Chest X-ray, AP view. Patient: 81 years old, sex M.
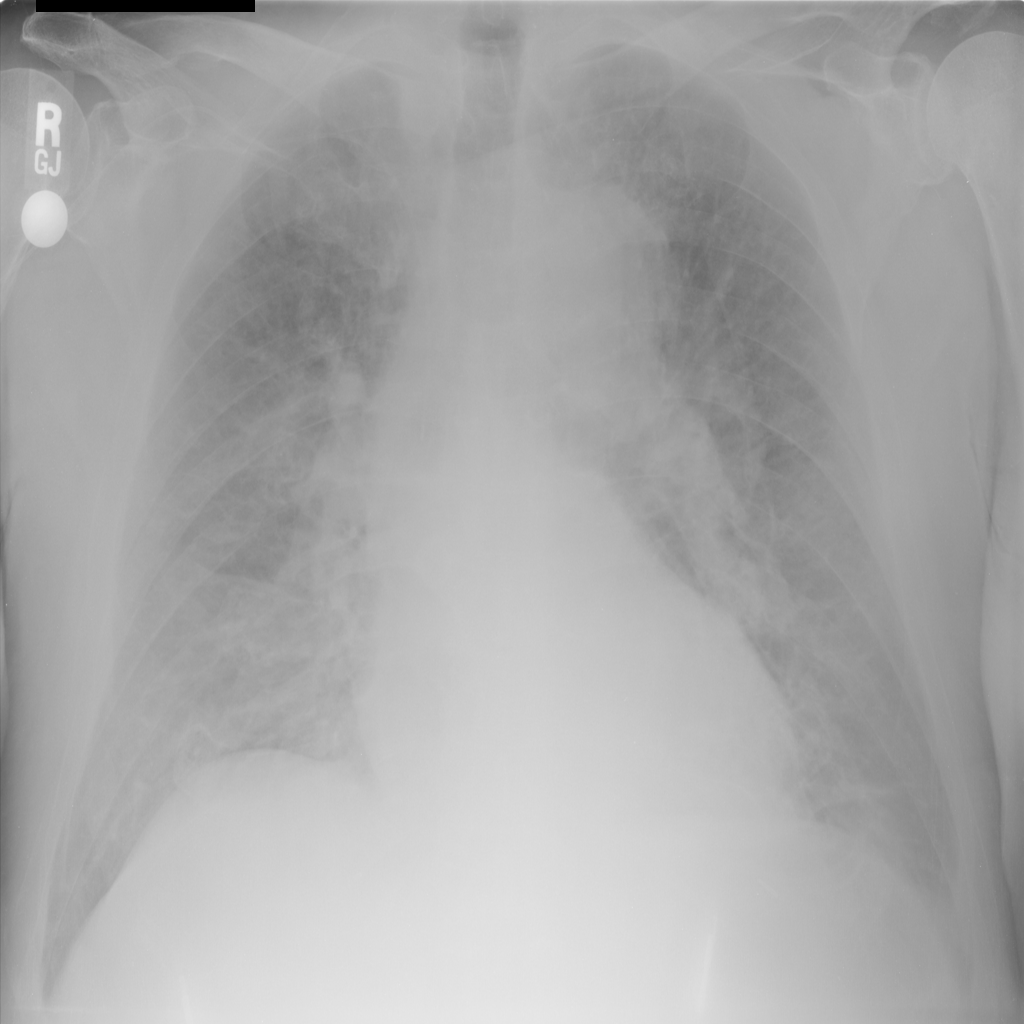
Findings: Effusion